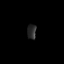
Tissue: prostate
Cell type: Myeloid cells
Senescence score: 0.3341
Nuclear area (px): 133
Mean DAPI intensity: 43.06